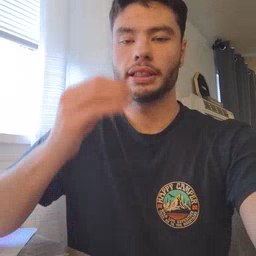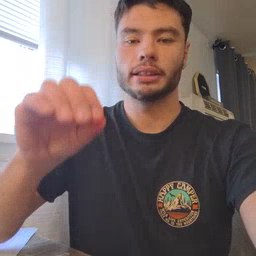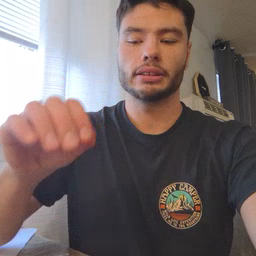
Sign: kiss